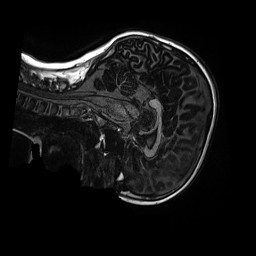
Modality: MP2RAGE
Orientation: sagittal
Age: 9
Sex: female
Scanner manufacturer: siemens
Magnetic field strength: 3 T
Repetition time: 4 s
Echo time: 0.00303 s